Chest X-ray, AP view. Patient: 52 years old, sex M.
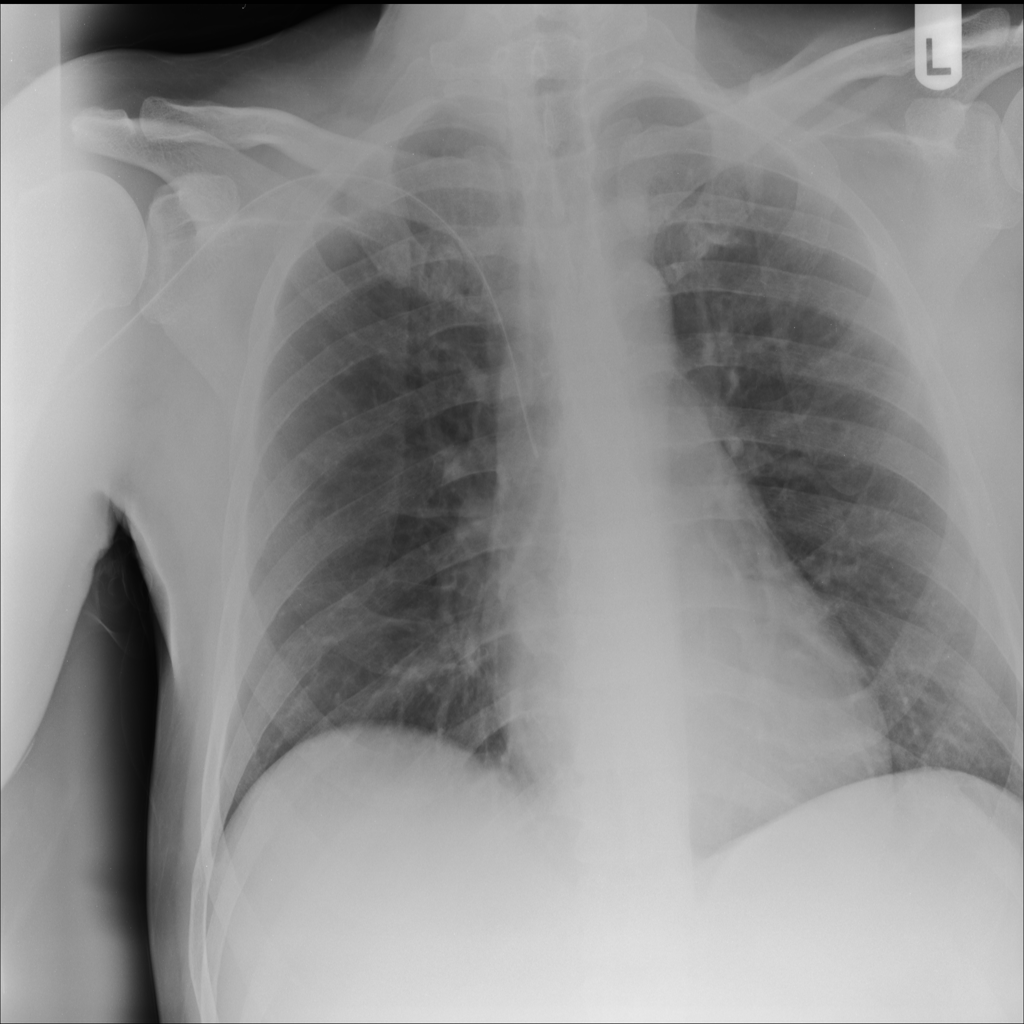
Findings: No Finding